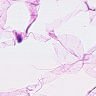
Metastatic tissue present: no